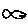
Label: fish